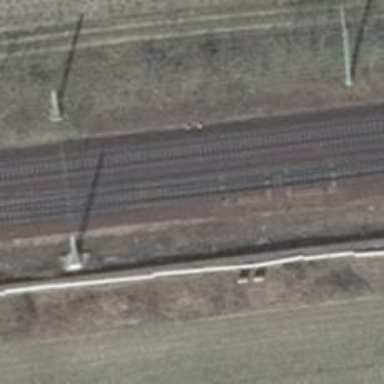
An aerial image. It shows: Railway switch.